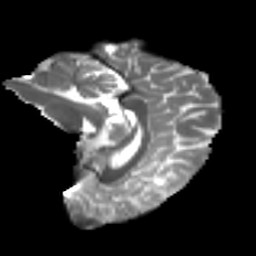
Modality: T2w
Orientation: sagittal
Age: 23
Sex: female
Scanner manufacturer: ge
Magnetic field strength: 3 T
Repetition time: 7.8 s
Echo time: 0.0606 s